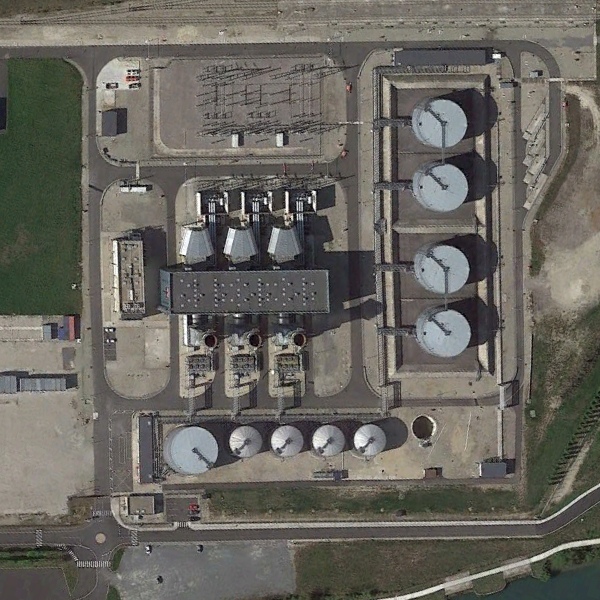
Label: StorageTanks